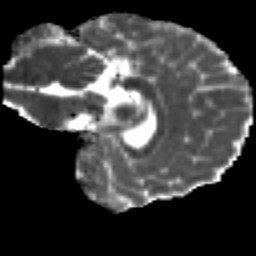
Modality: MD
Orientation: sagittal
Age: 26
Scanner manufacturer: siemens
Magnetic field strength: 3 T
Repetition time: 2.2 s
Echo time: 0.084 s